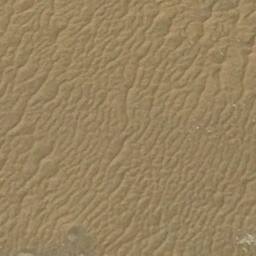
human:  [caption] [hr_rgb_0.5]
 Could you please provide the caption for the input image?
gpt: The desert is full of yellow sand .

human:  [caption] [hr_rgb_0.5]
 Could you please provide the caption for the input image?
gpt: This is a yellow desert with wavy stripes .

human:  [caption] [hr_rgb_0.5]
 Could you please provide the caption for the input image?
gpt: There are many lines in the desert .

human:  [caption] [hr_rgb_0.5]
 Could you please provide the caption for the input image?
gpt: The desert has deep yellow sand and some sand ripples .

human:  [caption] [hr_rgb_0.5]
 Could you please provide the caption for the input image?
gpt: A yellow desert with patterned stripes .